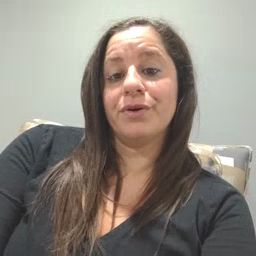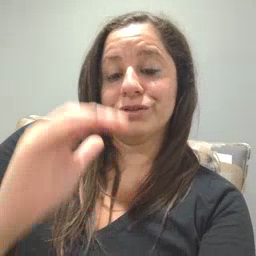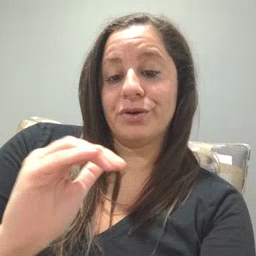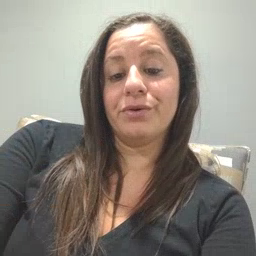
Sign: child